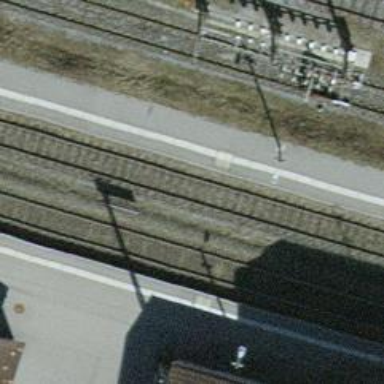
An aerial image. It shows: Railway milestone.